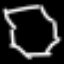
Label: octagon